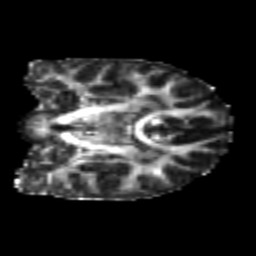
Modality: FA
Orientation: coronal
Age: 22
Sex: male
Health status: healthy
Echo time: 0.074 s